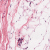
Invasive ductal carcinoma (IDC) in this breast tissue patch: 0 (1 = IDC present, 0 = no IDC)